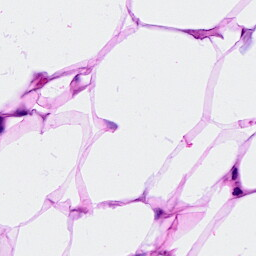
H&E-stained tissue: Breast